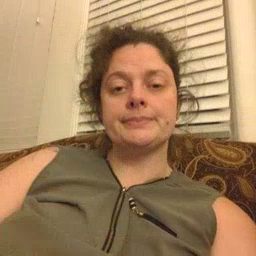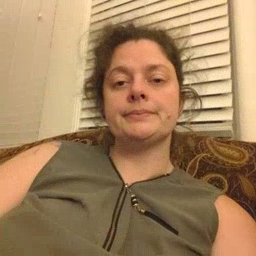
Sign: donkey